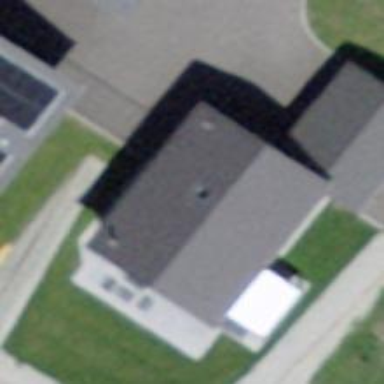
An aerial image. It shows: Simple house.